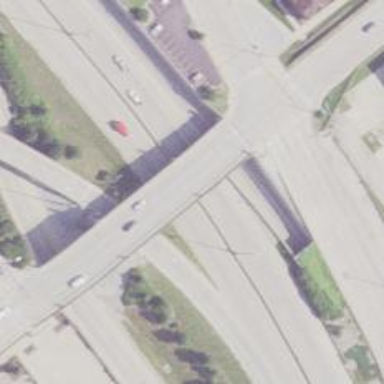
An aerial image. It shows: Viaduct footway bridging the road.